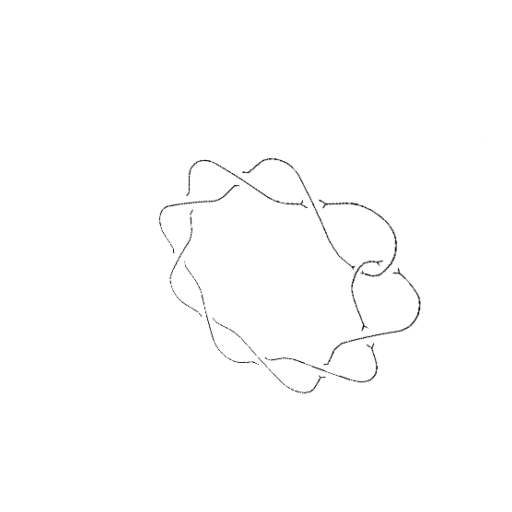
Crossing number: 10